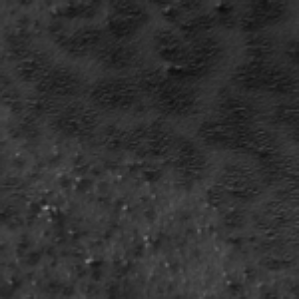
Label: frost